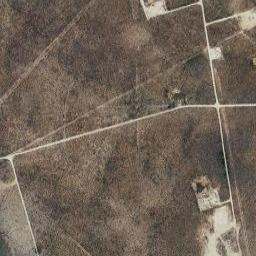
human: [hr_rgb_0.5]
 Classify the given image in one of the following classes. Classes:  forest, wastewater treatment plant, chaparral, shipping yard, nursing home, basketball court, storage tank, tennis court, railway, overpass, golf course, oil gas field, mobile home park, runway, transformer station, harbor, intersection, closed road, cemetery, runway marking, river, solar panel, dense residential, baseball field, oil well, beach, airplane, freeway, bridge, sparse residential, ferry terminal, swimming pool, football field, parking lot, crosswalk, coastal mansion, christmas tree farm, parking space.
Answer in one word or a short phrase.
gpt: oil gas field